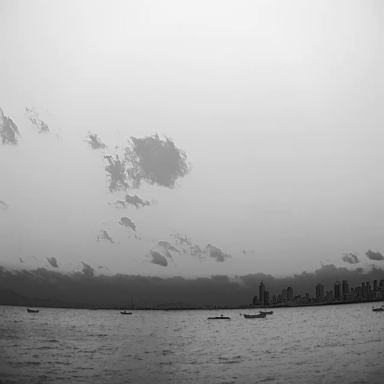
There are five bulk_carriers in the infrared image.